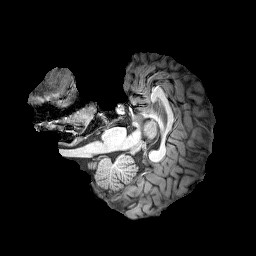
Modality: T1w
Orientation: axial
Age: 17
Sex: male
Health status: healthy